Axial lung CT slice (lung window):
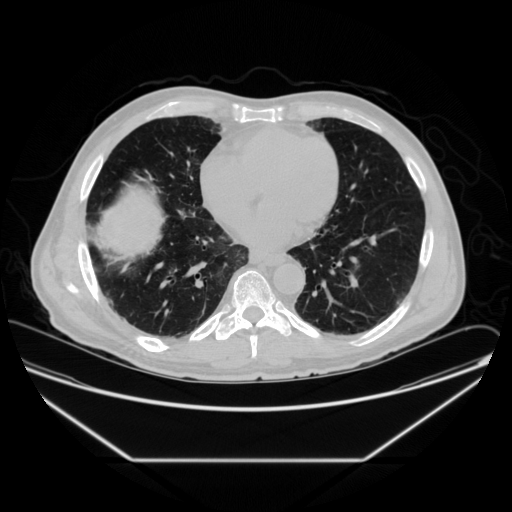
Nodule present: no